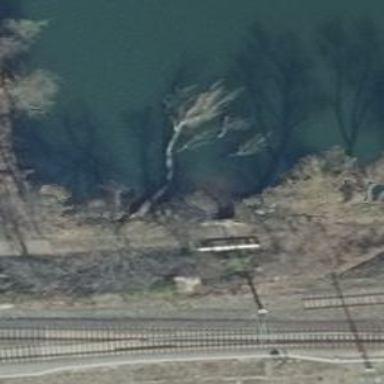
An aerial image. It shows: Culvert tunnel.